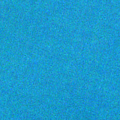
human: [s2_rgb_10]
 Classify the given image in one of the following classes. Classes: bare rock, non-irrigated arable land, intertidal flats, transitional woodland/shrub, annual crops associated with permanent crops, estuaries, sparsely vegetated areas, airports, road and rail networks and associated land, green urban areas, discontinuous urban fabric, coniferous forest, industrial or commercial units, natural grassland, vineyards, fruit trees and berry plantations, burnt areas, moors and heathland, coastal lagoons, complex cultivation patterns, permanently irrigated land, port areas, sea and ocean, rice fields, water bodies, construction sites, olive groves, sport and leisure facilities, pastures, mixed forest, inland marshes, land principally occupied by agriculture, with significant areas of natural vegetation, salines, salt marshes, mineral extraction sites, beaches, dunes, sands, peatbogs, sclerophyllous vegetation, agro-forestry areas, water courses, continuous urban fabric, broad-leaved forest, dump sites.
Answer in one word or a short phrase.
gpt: sea and ocean